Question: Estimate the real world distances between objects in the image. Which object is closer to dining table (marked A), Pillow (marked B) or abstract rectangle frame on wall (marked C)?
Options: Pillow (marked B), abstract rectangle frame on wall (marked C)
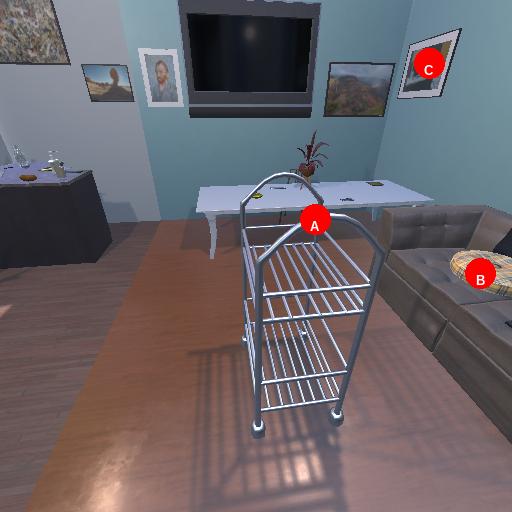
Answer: Pillow (marked B)